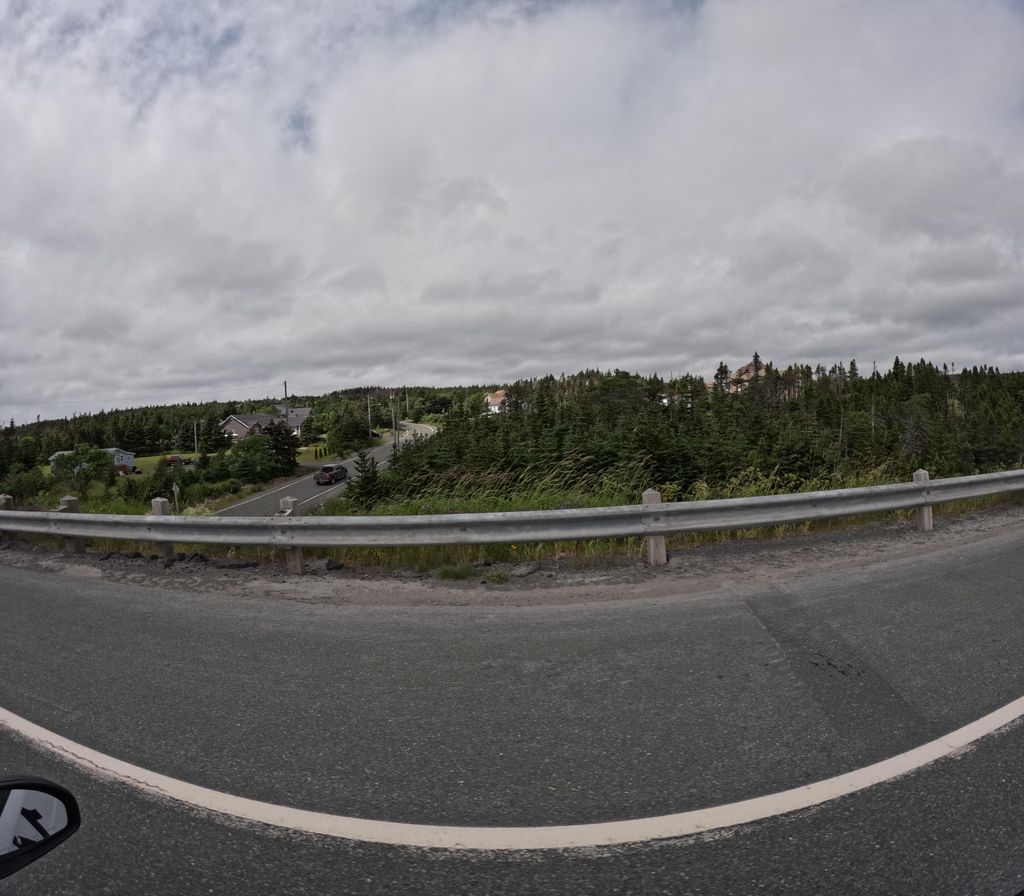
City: st_johns